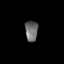
Tissue: prostate
Cell type: Epithelial cells
Senescence score: 0.3622
Nuclear area (px): 258
Mean DAPI intensity: 108.128